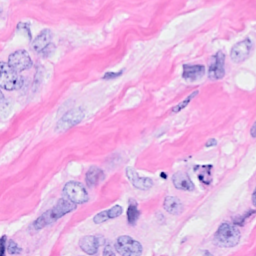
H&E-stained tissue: Breast